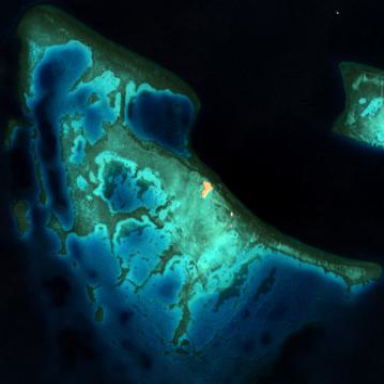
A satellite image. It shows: Beautiful reef in its natural habitat.